Question: In my app after a while, there seems to be a huge issue. There is a build up of b2Bodys from Box2D. I do use some b2Bodys in my app for collision but I would say there is at MOST 10 on the screen at once.
After I debugged the app with Time Profiler in Instruments, I get this as my biggest slowdown:

So basically it seems that some of my b2Bodys are not getting cleaned up when they should be.
Thanks!
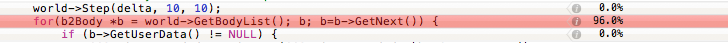
Answer: You can add NSLog statements to the appropriate CreateBody and DestroyBody methods in the b2World class.